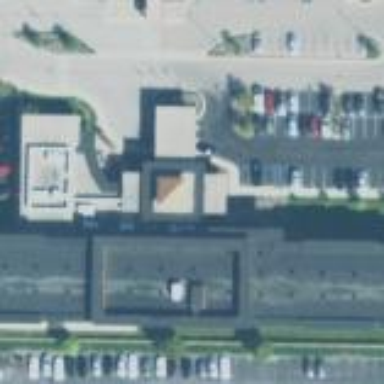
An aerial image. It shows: Hotel building.